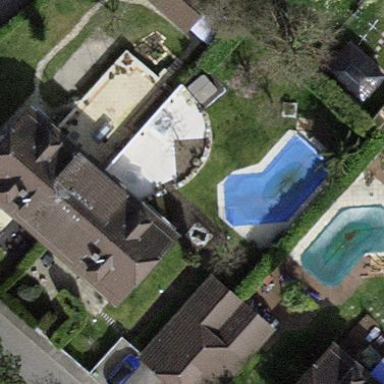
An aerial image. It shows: Garden surrounded by fence.